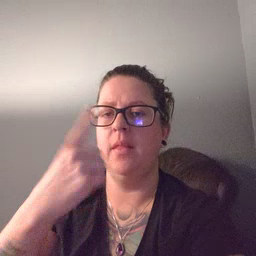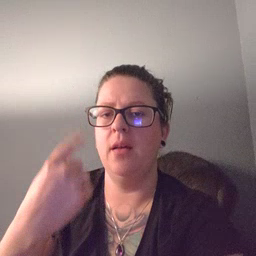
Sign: black